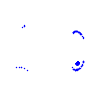
Particle: pion